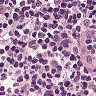
Metastatic tissue present: no